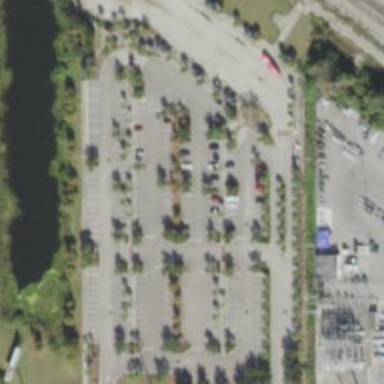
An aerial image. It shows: Parking area with surface dedicated for park and ride.